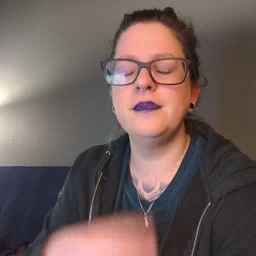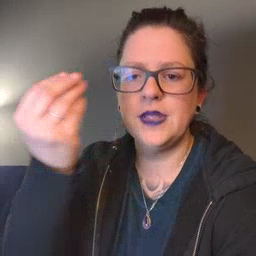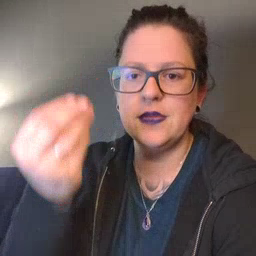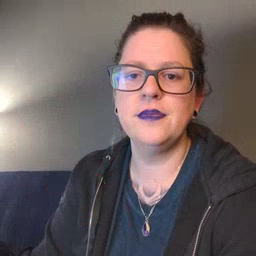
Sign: outside